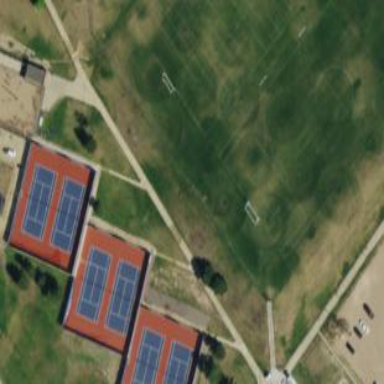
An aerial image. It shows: Soccer pitch for leisureland activities.